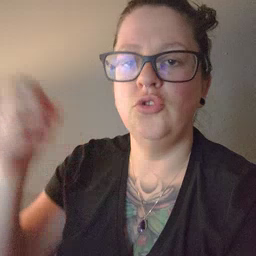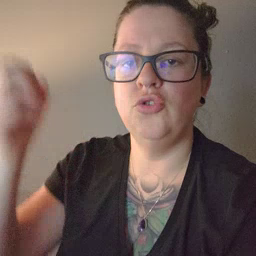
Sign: shower